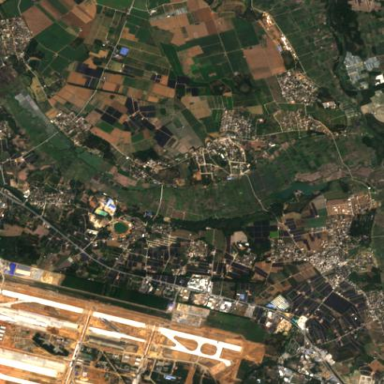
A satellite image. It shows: Military airfield located within larger aerodrome area.